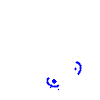
Particle: pion